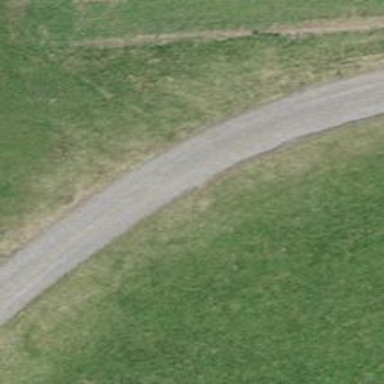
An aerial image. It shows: Track with compacted grade 2 surface.